Question: I was wondering how the new iOS Facebook app has implemented their cells:

Different squares with some content inside depending on which type of information. Which components, views and so on - do you think is used?
And the tableview, is it cells or grouped sections?
Which keywords should I be looking for - to make a similar timeline-wall?
Thanks
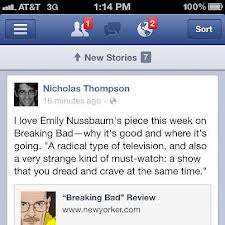
Answer: Okay doesnt matter. Found out I could create a viewcontroller containing tableview with grouped sections and all smaller uiviews I wanted.